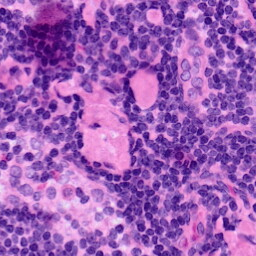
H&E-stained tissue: LymphNode